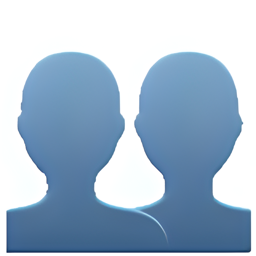
Name: busts in silhouette
Emoji: 👥
Group: People & Body
Sub-group: person-symbol